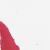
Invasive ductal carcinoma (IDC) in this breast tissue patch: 0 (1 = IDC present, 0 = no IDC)